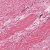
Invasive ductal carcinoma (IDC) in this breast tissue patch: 0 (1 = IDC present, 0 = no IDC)